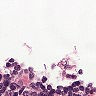
Metastatic tissue present: no